Question:
I have tried by writing a correlated query but fails to result in output....I am trying using only joins now
'''
SELECT sum(t1.acc)
,t1.mon
,t1.yr
FROM gl t1
WHERE mon IN (
SELECT mon
FROM gl t2
WHERE t2.mon <= t1.mon
AND t2.yr = t1.yr
)
GROUP BY t1.mon
,t1.yr
'''
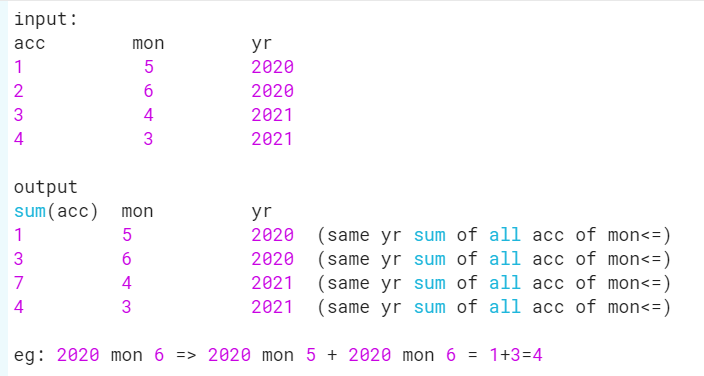
Answer: You should join your data with itself and apply the sum condition.
'''
drop table if exists #input_data
select * into #input_data
from
(
select 1 as acc, 5 as mon, 2020 as yr union all
select 2 as acc, 6 as mon, 2020 as yr union all
select 3 as acc, 4 as mon, 2021 as yr union all
select 4 as acc, 3 as mon, 2021 as yr
) d
select
sum(e0.acc) as acc_sum,
d.mon,
d.yr
from
#input_data d
join #input_data e0
on e0.yr = d.yr and e0.mon <= d.mon
group by
d.yr, d.mon
order by
d.yr, d.mon
'''
If you have multiple records for same 'mon/yr' then you have to add additional grouping.
'''
drop table if exists #input_data
select * into #input_data
from
(
select 1 as acc, 5 as mon, 2020 as yr union all
select 2 as acc, 6 as mon, 2020 as yr union all
select 3 as acc, 4 as mon, 2021 as yr union all
select 4 as acc, 3 as mon, 2021 as yr union all
select 0 as acc, 5 as mon, 2020 as yr
) d
;with cte_source as
(
select
sum(acc) as acc,
mon,
yr
from #input_data d
group by d.yr, d.mon
)
select
sum(e0.acc) as acc_sum,
d.mon,
d.yr
from
cte_source d
join cte_source e0
on e0.yr = d.yr and e0.mon <= d.mon
group by
d.yr, d.mon
order by
d.yr, d.mon
'''